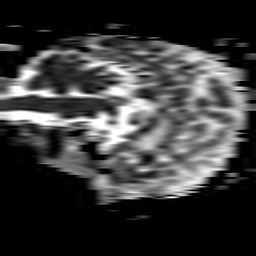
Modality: ADC
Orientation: sagittal
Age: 63
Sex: female
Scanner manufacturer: philips
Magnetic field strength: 3 T
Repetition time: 3.339 s
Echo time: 0.076 s